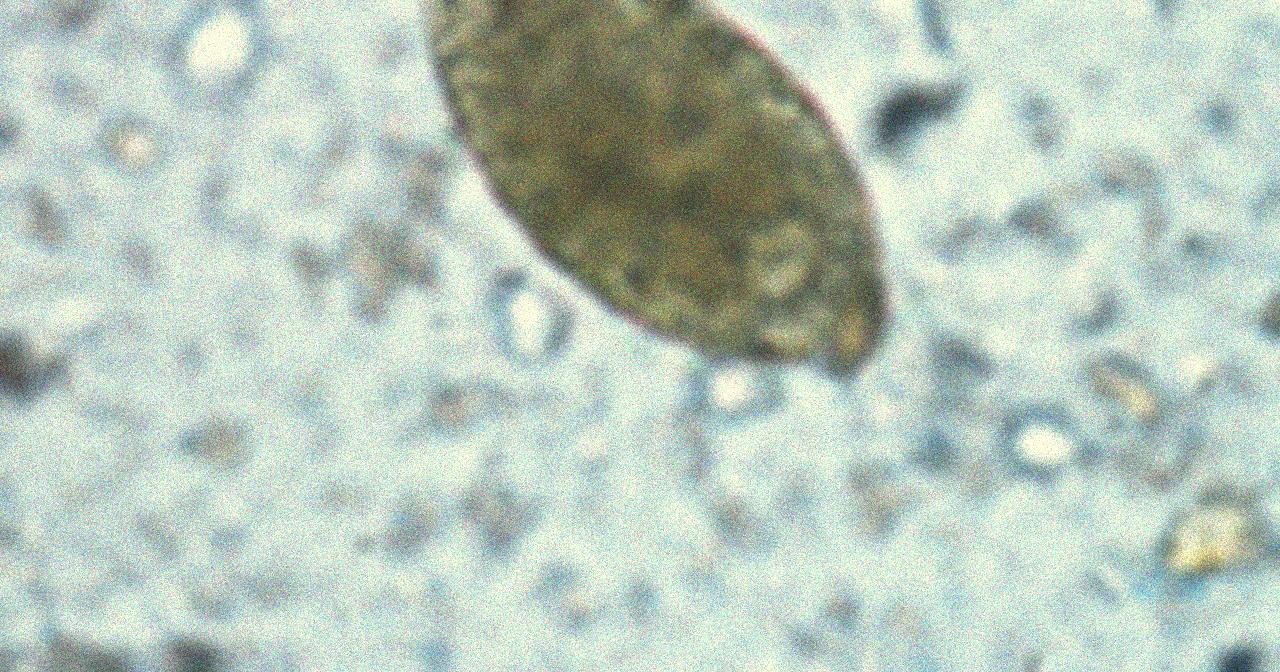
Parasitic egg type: Fasciolopsis buski